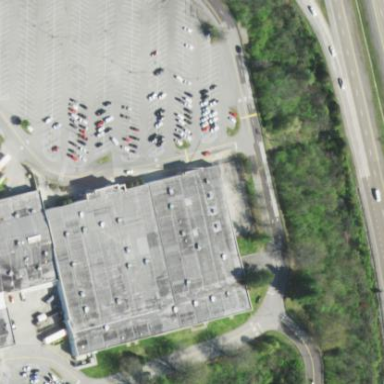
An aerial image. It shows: Fitness center building.